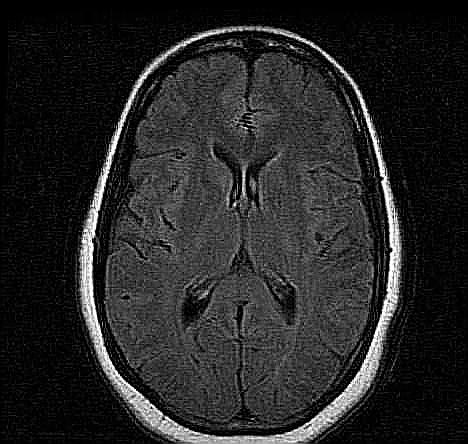
Label: notumor